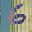
Label: 6